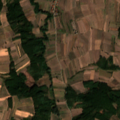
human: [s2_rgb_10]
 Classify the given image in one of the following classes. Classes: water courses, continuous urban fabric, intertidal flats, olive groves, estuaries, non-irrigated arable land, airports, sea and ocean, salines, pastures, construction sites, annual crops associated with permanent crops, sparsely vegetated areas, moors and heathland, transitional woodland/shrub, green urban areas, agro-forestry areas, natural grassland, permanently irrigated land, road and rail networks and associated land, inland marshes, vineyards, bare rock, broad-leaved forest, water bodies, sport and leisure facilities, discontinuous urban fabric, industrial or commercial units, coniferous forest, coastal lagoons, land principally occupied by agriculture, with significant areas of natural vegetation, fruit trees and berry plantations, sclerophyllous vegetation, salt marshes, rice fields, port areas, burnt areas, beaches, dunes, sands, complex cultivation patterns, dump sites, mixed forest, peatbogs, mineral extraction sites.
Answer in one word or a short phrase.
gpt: non-irrigated arable land, complex cultivation patterns, land principally occupied by agriculture, with significant areas of natural vegetation, broad-leaved forest